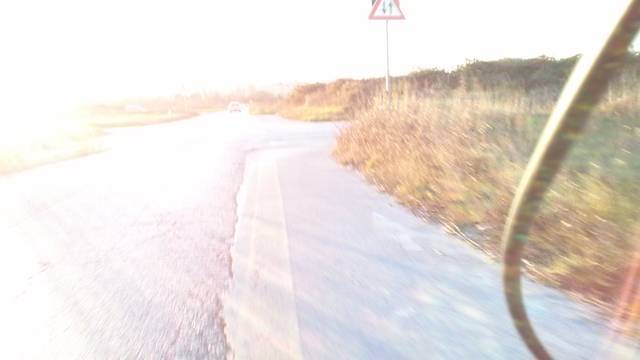
Region: Italy
Coordinates: 43.829, 13.02